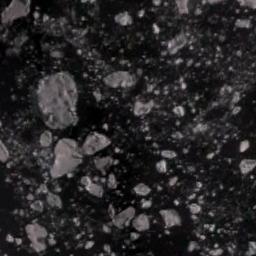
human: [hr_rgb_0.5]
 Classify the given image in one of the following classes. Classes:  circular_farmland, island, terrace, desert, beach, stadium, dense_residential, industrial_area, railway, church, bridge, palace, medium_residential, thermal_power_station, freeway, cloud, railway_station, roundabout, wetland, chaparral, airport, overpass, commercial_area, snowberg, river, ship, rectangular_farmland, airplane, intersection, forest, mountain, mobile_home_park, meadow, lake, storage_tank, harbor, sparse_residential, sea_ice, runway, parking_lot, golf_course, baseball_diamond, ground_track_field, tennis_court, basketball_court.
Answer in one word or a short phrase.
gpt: sea_ice